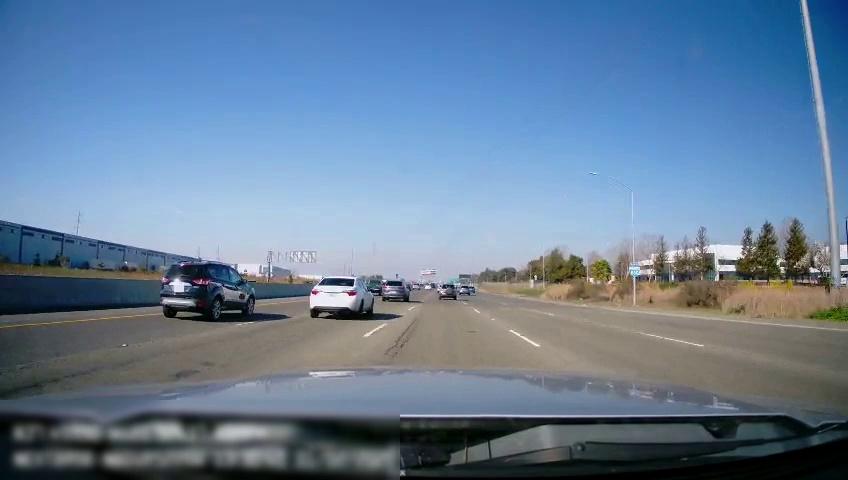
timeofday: Day
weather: Sunny
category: Drivable Space
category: Vehicles | Car
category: Vehicles | Car
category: Vehicles | SUV
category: Vehicles | SUV
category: Vehicles | Truck
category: Vehicles | SUV
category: Vehicles | SUV
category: Vehicles | SUV
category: Vehicles | Car
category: Lanes | Current Lane
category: Lanes | Current Lane
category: Lanes | Alternate Lane
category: Lanes | Alternate Lane
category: Lanes | Alternate Lane
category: Lanes | Alternate Lane
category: Traffic | Signs
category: Traffic | Signs